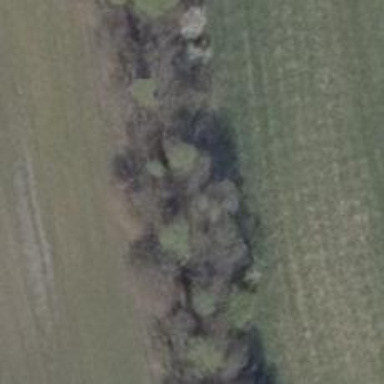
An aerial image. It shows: Row of deciduous broadleaved trees.